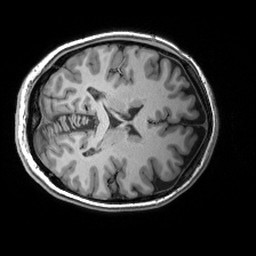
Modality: T1w
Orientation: axial
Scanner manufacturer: siemens
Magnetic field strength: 3 T
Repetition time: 2.53 s
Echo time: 0.00299 s